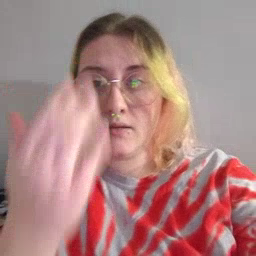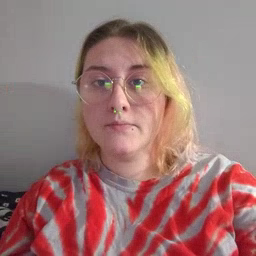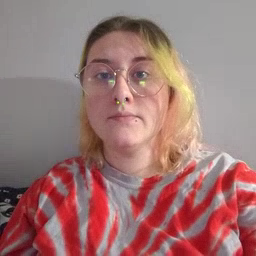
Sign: mitten